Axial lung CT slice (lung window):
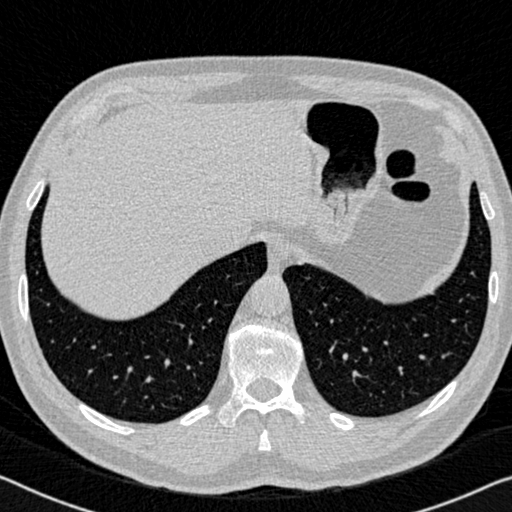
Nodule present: no